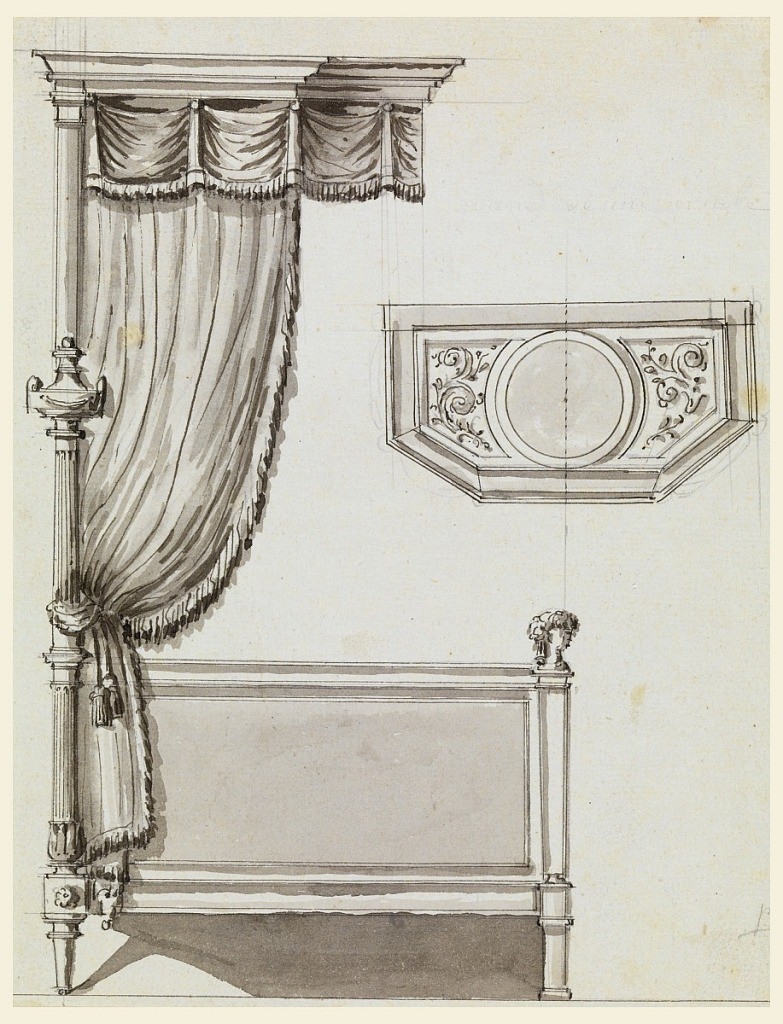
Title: Original Drawings
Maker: Richard de Lalonde, French, active 1780–96
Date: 1780–96
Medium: Pen and black ink, brush and wash on greenish laid paper
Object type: Drawing
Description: Profile view and plan of canopied bed with draping and with female busts.